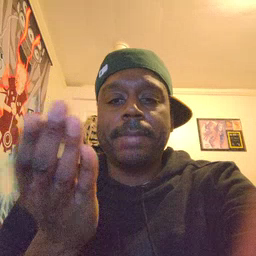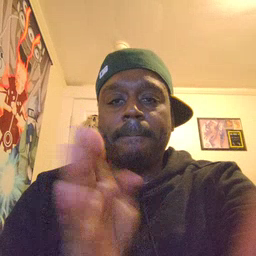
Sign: book